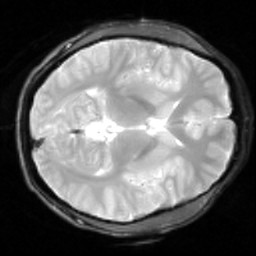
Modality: inplaneT2
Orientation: axial
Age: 20
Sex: male